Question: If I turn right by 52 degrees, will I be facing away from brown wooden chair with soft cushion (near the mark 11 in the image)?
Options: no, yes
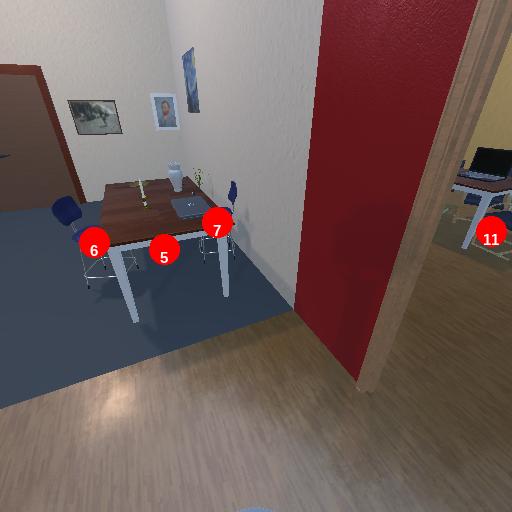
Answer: no